Interaction volume radius: 5 \u00c5
Interaction volume height: 15 \u00c5
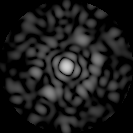
Disorder parameter: 0.8133